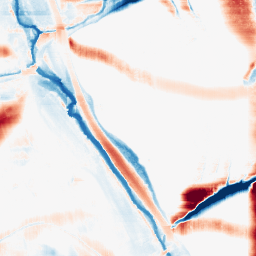
Category: morphological
Decomposition family: morphological_rect
Decomposition parameters: operation: average
width: 50
height: 20
Upsampling method: bicubic_16x
Upsampling parameters: scale: 16
Upsampling scale: 16